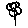
Label: flower